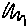
Label: zigzag